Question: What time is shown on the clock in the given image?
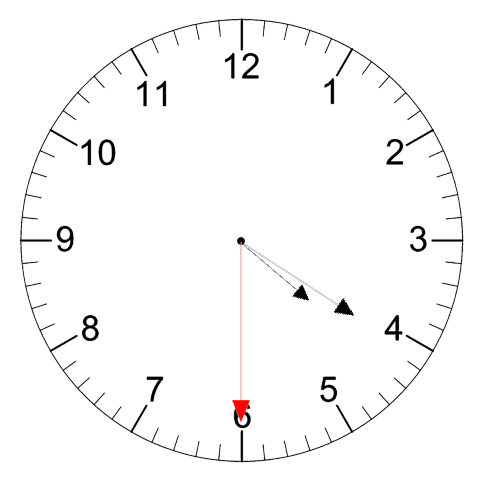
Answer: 04:20:30